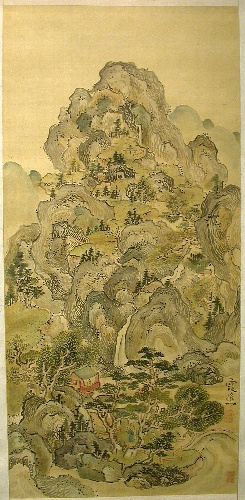
Artist: Ike Taiga
Artist bio: Japanese, 1723–1776
Date: 18th century
Object type: Hanging scroll
Classification: Paintings
Medium: Hanging scroll; ink on silk
Culture: Japan
Period: Edo period (1615–1868)
Dimensions: 38 1/2 × 18 1/4 in. (97.8 × 46.4 cm)
Overall with mounting: 68 1/4 × 24 5/8 in. (173.4 × 62.5 cm)
Overall with knobs: 68 1/4 × 27 in. (173.4 × 68.6 cm)
Department: Asian Art
Credit line: Fletcher Fund, 1964
Accession year: 1964
Repository: Metropolitan Museum of Art, New York, NY
Tags: Mountains|Landscapes